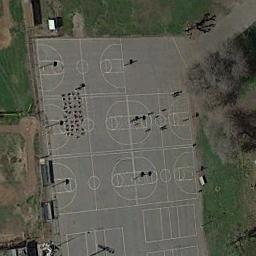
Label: basketball_court